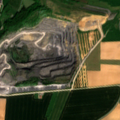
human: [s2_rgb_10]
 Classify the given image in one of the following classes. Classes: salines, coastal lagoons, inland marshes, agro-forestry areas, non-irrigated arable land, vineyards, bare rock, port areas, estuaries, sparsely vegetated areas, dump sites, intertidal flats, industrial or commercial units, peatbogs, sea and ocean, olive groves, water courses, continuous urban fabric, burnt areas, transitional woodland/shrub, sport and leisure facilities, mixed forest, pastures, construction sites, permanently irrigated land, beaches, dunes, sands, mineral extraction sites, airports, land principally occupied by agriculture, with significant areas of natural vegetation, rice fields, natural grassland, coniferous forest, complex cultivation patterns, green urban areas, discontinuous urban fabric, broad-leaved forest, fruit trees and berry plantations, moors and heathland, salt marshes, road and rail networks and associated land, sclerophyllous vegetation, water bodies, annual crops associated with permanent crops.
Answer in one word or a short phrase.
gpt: mineral extraction sites, non-irrigated arable land, pastures